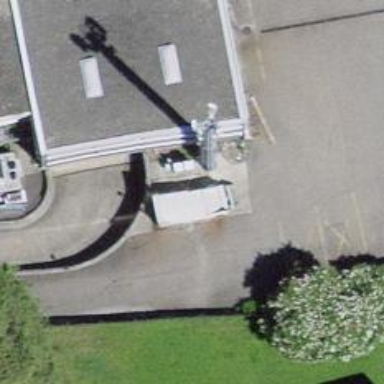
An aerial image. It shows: Communication mast tower.